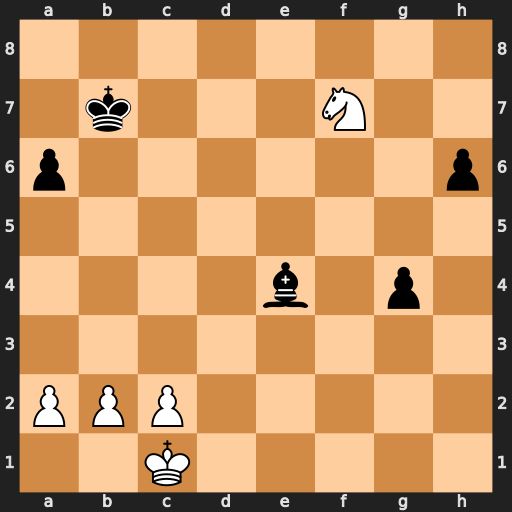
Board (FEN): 8/1k3N2/p6p/8/4b1p1/8/PPP5/2K5
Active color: w
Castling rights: -
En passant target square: -
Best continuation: Nd6+ Kc6 Nxe4